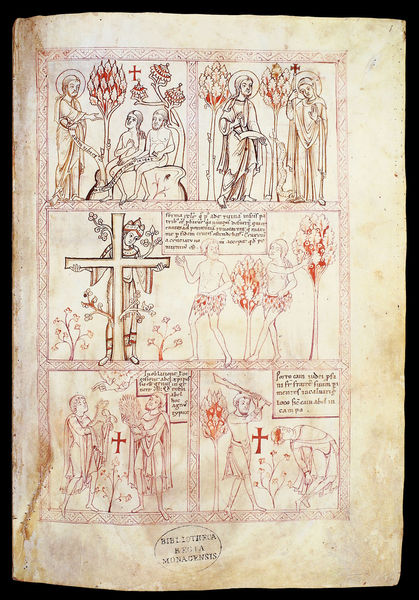
Titel: Dialogus de laudibus sanctae crucis
Standort: Herkunftsort: Regensburg (EU - D - B)
Institution: München, Bayerische Staatsbibliothek
Schlagwörter: baum, gott, menschen, schwarz, zeichnung, rot, geschichte, frucht, apfel, schrift, adam, eva, paradies, buch, kreuz, comic, seite, text, buchseite, pergament, heiligenschein, christlich, religiös, heiliger, heilige, maria, christentum, kain, spruchband, gottvater, buchmalerei, biblische szenen, abel, rmittelalter, baum der versuchung